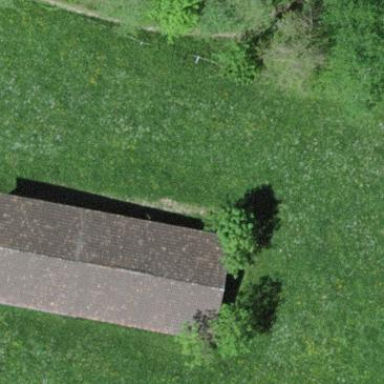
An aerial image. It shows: Shed.